【题型】解答题　【知识点】解析几何　【难度】easy
已知抛物线 \(C: y^2 = 2px\ (p > 0)\) 的准线方程为 \(x = -1\)。

(1) 求抛物线 \(C\) 的标准方程；

(2) 过点 \(F(1,0)\) 的直线与抛物线 \(C\) 交于 \(A\)、\(B\) 两点，若 \(|AF| = 4\)，求 \(|BF|\) 的值。
【解答】
【详解】（1）抛物线 \(C\) 的准线方程为 \(x = -\dfrac{p}{2}\)，所以 \(-\dfrac{p}{2} = -1\)，即 \(p = 2\)，
因此，抛物线 \(C\) 的标准方程为 \(y^2 = 4x\)。

（2）设点 \(A(x_1,y_1)\)、\(B(x_2,y_2)\)，由对称性，不妨设点 \(A\) 在第一象限，

由抛物线的定义可得 \(|AF| = x_1 + 1 = 4\)，可得 \(x_1 = 3\)，则 \(y_1^2 = 4 \times 3 = 12\)，可得 \(y_1 = 2\sqrt{3}\)，
所以点 \(A(3,2\sqrt{3})\)，易知点 \(F(1,0)\)，

所以直线 \(AB\) 的斜率为 \(k_{AB} = k_{AF} = \dfrac{2\sqrt{3}}{3 - 1} = \sqrt{3}\)，则直线 \(AB\) 的方程为 \(y = \sqrt{3}(x - 1)\)，

联立
\[
\begin{cases}
y = \sqrt{3}(x - 1) \\
y^2 = 4x
\end{cases}
\]
可得 \(3x^2 - 10x + 3 = 0\)，解得 \(x_1 = 3\)，\(x_2 = \dfrac{1}{3}\)，

所以 \(|BF| = x_2 + 1 = \dfrac{4}{3}\)。

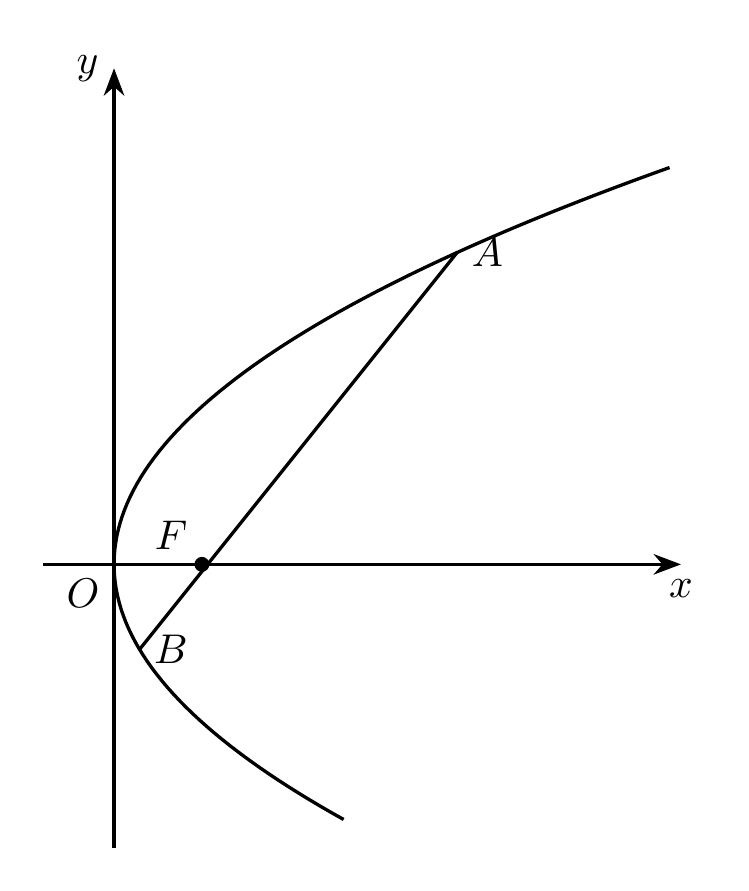